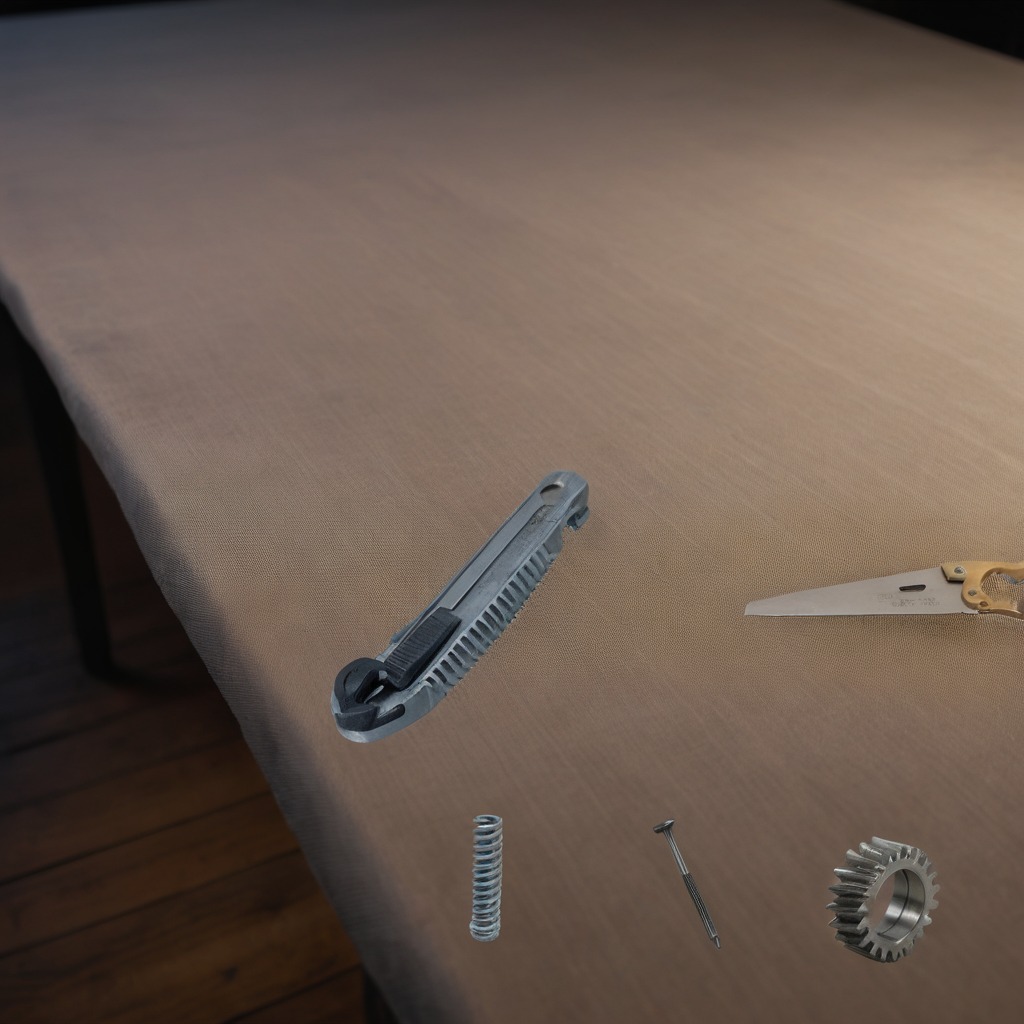
A steel gear with teeth, a utility knife, an iron nail, a coiled metal spring, and a handheld metal saw are lying on the wooden table.